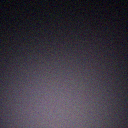
Screen state: off